Question: My question is similar to <URL> question but unfortunately, their answer didn't work for me. I have a gradle-based java project too with the following structure
'''
.
+-- myproject
| +-- src
| | +-- main
| | +-- java
| | +-- resources
| | +-- templates
| | +-- myresource.bmp
| +-- build
| | +-- classes
| | +-- resources
| | +-- main
| | +-- templates
| | +-- myresource.bmp
'''
Since I want to run my code on Android and Windows, I'm accessing the resources with the following
'''
ClassLoader classLoader = Thread.currentThread().getContextClassLoader()
res = classLoader.getResourceAsStream("templates/myresource.bmp");
'''
This worked previously with Eclipse, because I just put my resources into the src-folder and it was copied to the target directory. But when migrating to Android Studio and Gradle, I moved the resources into the resources folder, where I thought they would belong and it's now no longer under the src/ path.
Now, whenever I execute that code, I only get null. To me it seems, that the path is somewhat incorrect. I tried the following paths:
- - - - -
but nothing seems to work.
Maybe I'm using the wrong classloader, but it actually looks ok.

What would be the correct path, to load the resources? One more thing to mention: The project 'myproject' is in my case a library that loads the resources and it is called from another test-project, if that is somehow relevant.
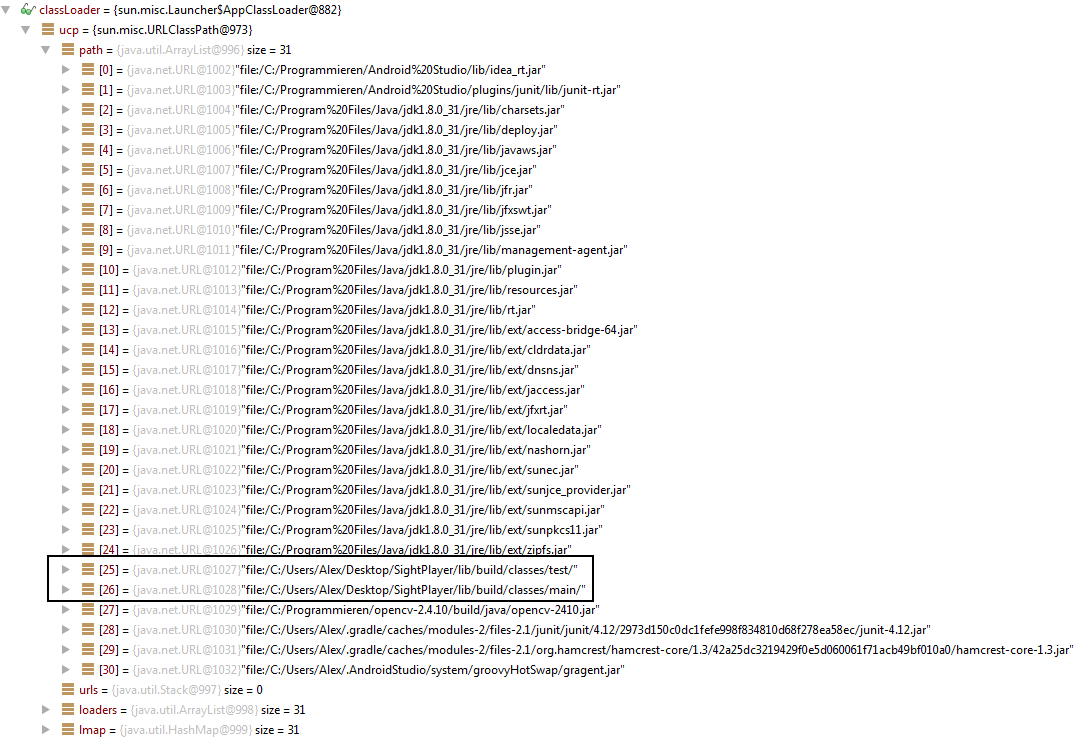
Answer: The correct path would be '/templates/myresource.bmp'.
See this answer for more info: <URL>.